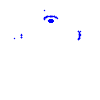
Particle: pion